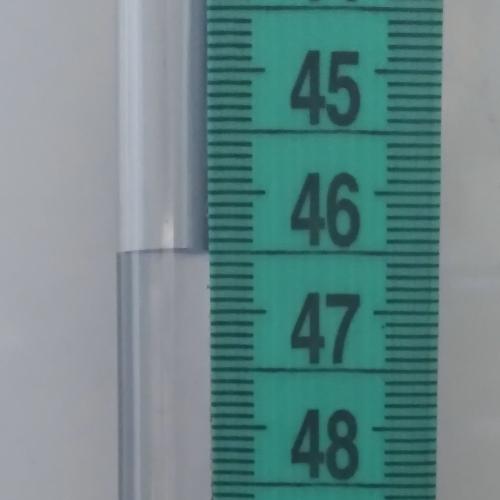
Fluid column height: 46.5 cm